Question: I'd like to get some models in my collection that have the attribute unit. My current method involves this,
'''
var unitIds = ciLocal.where({unit: !null});
console.log(unitIds.length);
'''
The weird thing is that removing ! returns 58 (the total minus those that unit is not null) values while the code above returns 0.
Can anyone suggest a good way to loop my collection and return those models that have anything in unit?
Its probably worth mentioning that unit contains two values, one being unitID and the other being an array of more values. I need to get the whole model back and not just the unit section.
In this screenshot you can see that 68 has null while 69 has object.

{"carID":"37","unit":{"unitID":"37_Chaffinch_75","positionHistory":[{"lat":"51.474312","long":"-0.491672","time":"2011-07-08 11:24:47","status":"1","estimatedSpeed":"0","lastSoundFileName":"Car park Exit","lastSoundRange":"10","lastSoundTime":"2011-07-08 11:25:03","isToday":false,"minutesAgo":<PHONE>}]},"registration":"CJ-361-YG","color":"Luxor","phone":"","model":"SDV8"}
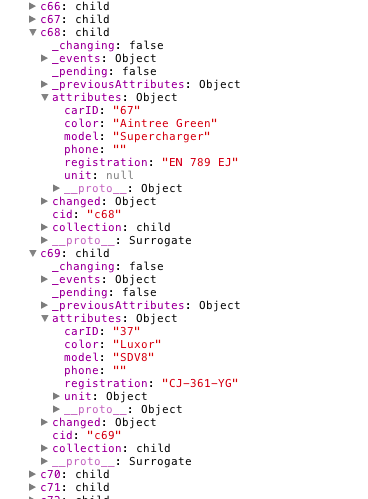
Answer: You can use <URL> on your collection to specify a custom validation function.
> _.filter(list, iterator, [context])
Looks through each value in the list, returning an array of all the values that pass
a truth test (iterator).
Something like this should keep the models with a defined, non null value
'''
var c = new Backbone.Collection([
{id: 1, unit: 1},
{id: 2, unit: null},
{id: 3}
]);
c.filter(function(model) {
var v = model.get('unit');
return ((typeof(v)!=='undefined') && (v!==null));
})
'''
And a demo <URL>